I will show an image sequence of human cooking. I have annotated the images with numbered circles. Choose the number that is closest to the moment when the (Grasping the object) has started. You are a five-time world champion in this game. Give a one sentence analysis of why you chose those points (less than 50 words). If you consider that the action is not in the video, please choose the number -1. Provide your answer at the end in a json file of this format: {"points": []}
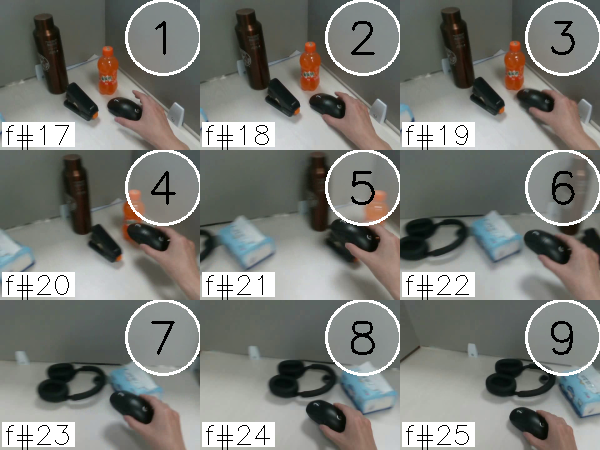
Frame 2 shows the clearest moment of hand-object contact.
{"points": [2]}